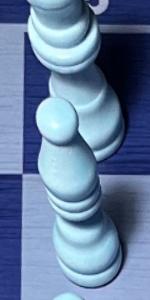
Label: Bishop_White